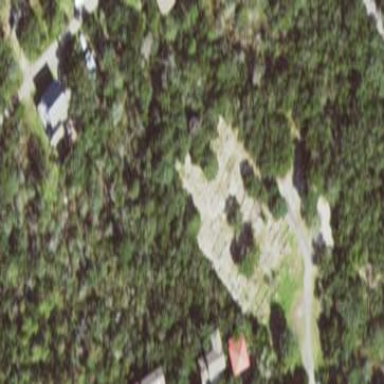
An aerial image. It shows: Cemetery.